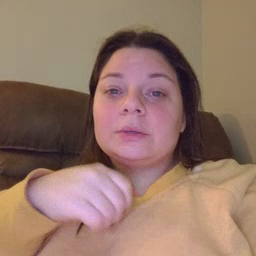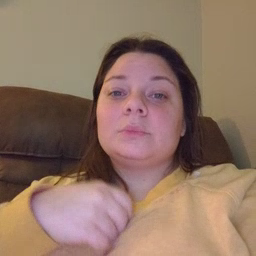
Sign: into